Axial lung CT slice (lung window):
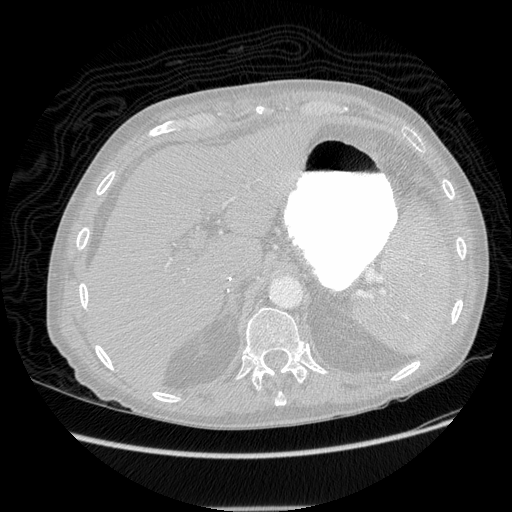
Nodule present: no